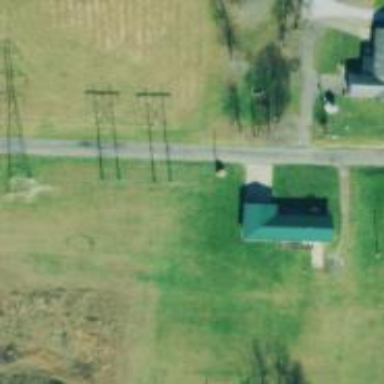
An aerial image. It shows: H-frame designed tower for power lines.